Question: I need to dequeue a queued OpenCL kernel, if order to free GPU resources. Is it even possible?
What I am doing is queueing a kernel and a I/O copy. Then check in the host side if this result is correct or not. But since 70% of the time is not correct, I queue another run while I check for the result in the host (CPU+GPU is parallel!). This way the GPU is 100% in use.
However, as soon as I found that the result is correct I can't cancel the ongoing kernel. With is wasting GPU resources.
I am using many OpenCL queues and kernels in parallel, so this is effectively slowing me down and putting the bottleneck in the GPU. Is it even possible to dequeue that kernel?
Thanks.

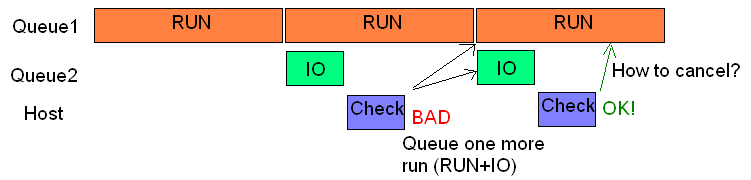
Answer: This is possible. Even 'clReleaseCommandQueue' will wait that the kernel finishes its execution.